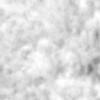
Label: no_change